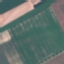
Land use / land cover class: AnnualCrop